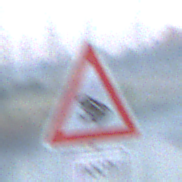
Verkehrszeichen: AmphibienwanderungRechts
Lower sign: LaengeEinerStrecke3
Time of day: Dawn
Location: Outdoor (Nature)
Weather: Clear
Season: NotSpecified
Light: Natural